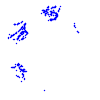
Particle: kaon